Question: I have this page:

I want to capture on which div I am while I'm scrolling.
I know If I use:
'''
if( $(document).scrollTop() > $('#div1').position().top) {
console.log('Div1')
}
'''
...it will capture the div1 but instead of using this code for every div I want to set 1 snippet for all divs
Something like:
'''
var a = // The div i am at
if( $(document).scrollTop() > $(a).position().top) {
console.log($(a).attr('id'))
}
'''
I am looking something like the viewport: <URL>
Can I achieve that without a plugin, simply 2-3 lines?
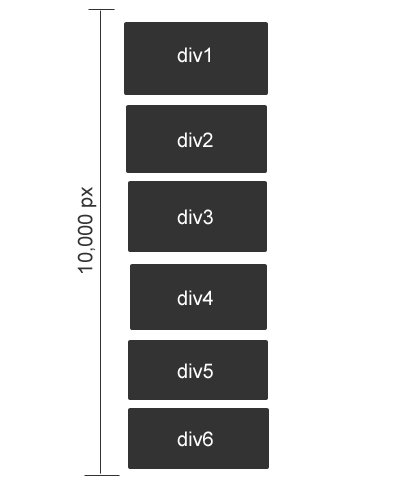
Answer: Here's a nice way to do it. You may want to optimize the '<=' with a pixel offset to improve user experience and move the div selector ($divs) outside the callback to increase performance. Have a look at my fiddle: <URL>
'''
$(window).scroll(function() {
var winTop = $(this).scrollTop();
var $divs = $('div');
var top = $.grep($divs, function(item) {
return $(item).position().top <= winTop;
});
});
'''